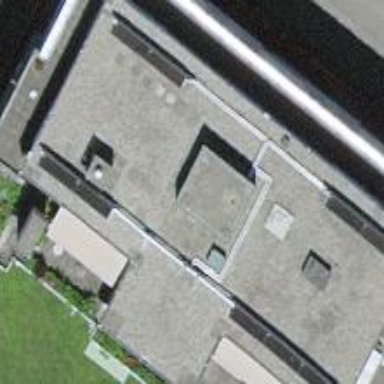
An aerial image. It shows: Flat-roofed residential building.